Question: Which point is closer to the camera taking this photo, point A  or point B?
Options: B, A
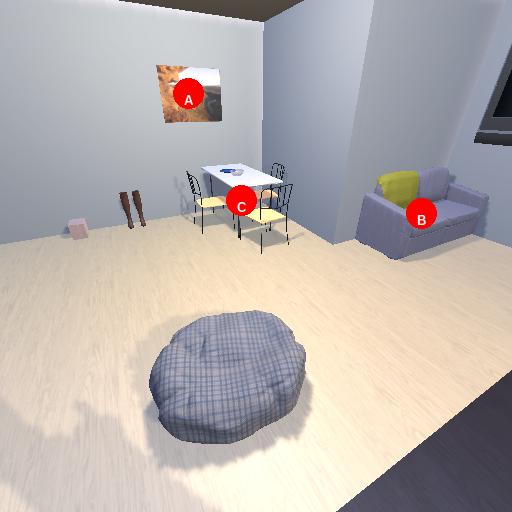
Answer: B